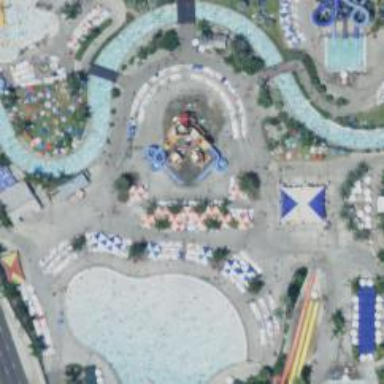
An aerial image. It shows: Water slide attraction.